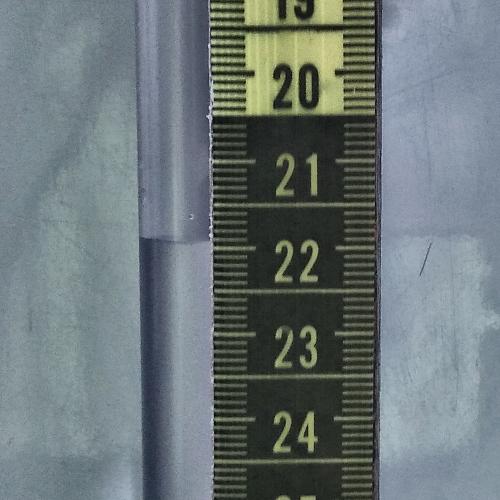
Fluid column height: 21.9 cm